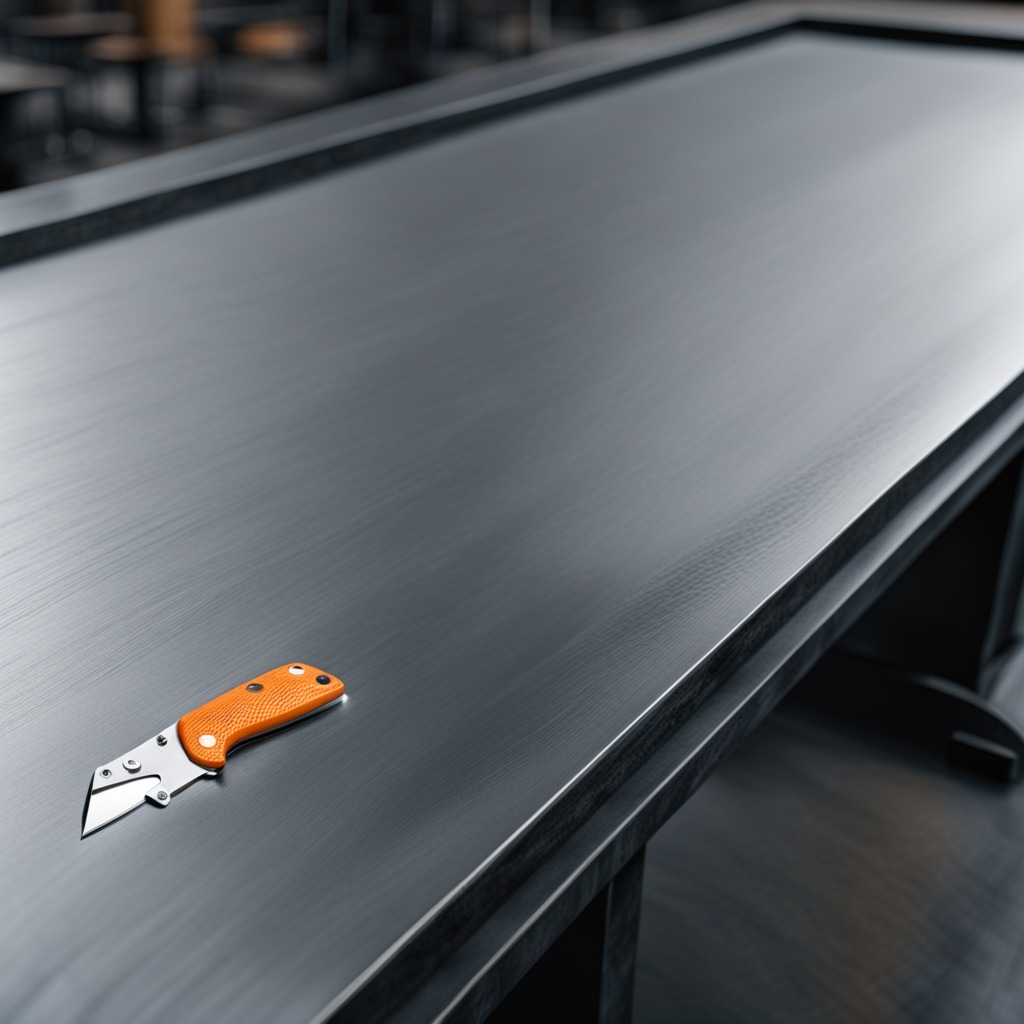
A utility knife is lying on a cold steel table in a mining workshop.